Question: I should design a localized App,But finally this error returns :
'''
Exception in thread "main" java.util.MissingResourceException: Can't find bundle for base name messages, locale fa
'''
Piece of code:
'''
ResourceBundle bundle =
ResourceBundle.getBundle("messages",new Locale("fa"));
'''
and image from my project structure(I tested it jsp page with similar error now I'm testing in a class with main method (TestCalender.java)) :

---
## EDIT:
I saw similar questions and test their answers but no changes detected in my error!
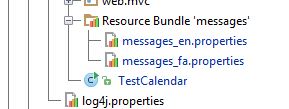
Answer: I found that :
Because of I'm using Maven and Some configs should add to 'pom.xml' file for adding resources to 'target' dir.
Here's what I did:
'''
<plugins>
<!--Some plugins omitted >
<plugin>
<groupId>org.apache.maven.plugins</groupId>
<artifactId>maven-resources-plugin</artifactId>
<version>2.6</version>
</plugin>
</plugins>
<resources>
<resource>
<directory>src/main/java</directory>
<includes>
<include> **/*.properties</include>
</includes>
</resource>
<resource>
<directory>src/main/java</directory>
<includes>
<include> **/*.xml</include>
</includes>
</resource>
</resources>
'''